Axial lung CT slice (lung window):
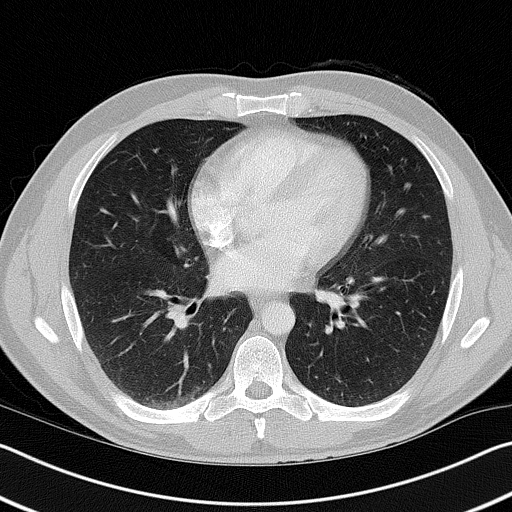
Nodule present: no